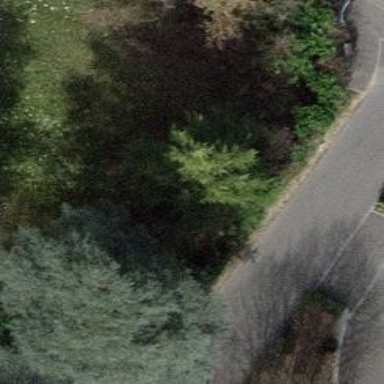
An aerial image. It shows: Evergreen needle-leaved tree.